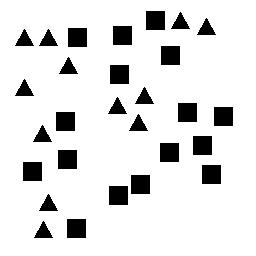
Squares: 16
Triangles: 12
Stars: 0
Total shapes: 28